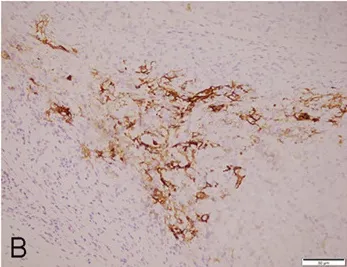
CD23.
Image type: pathology (immunostaining)